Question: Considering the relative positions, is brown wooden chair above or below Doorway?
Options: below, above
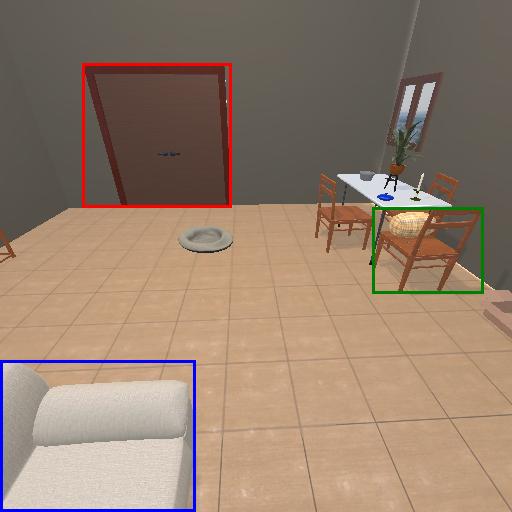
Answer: below